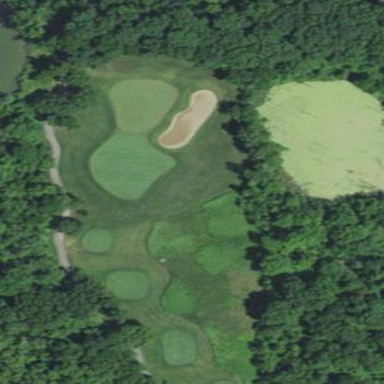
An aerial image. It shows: Golf rough area.